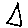
Label: triangle